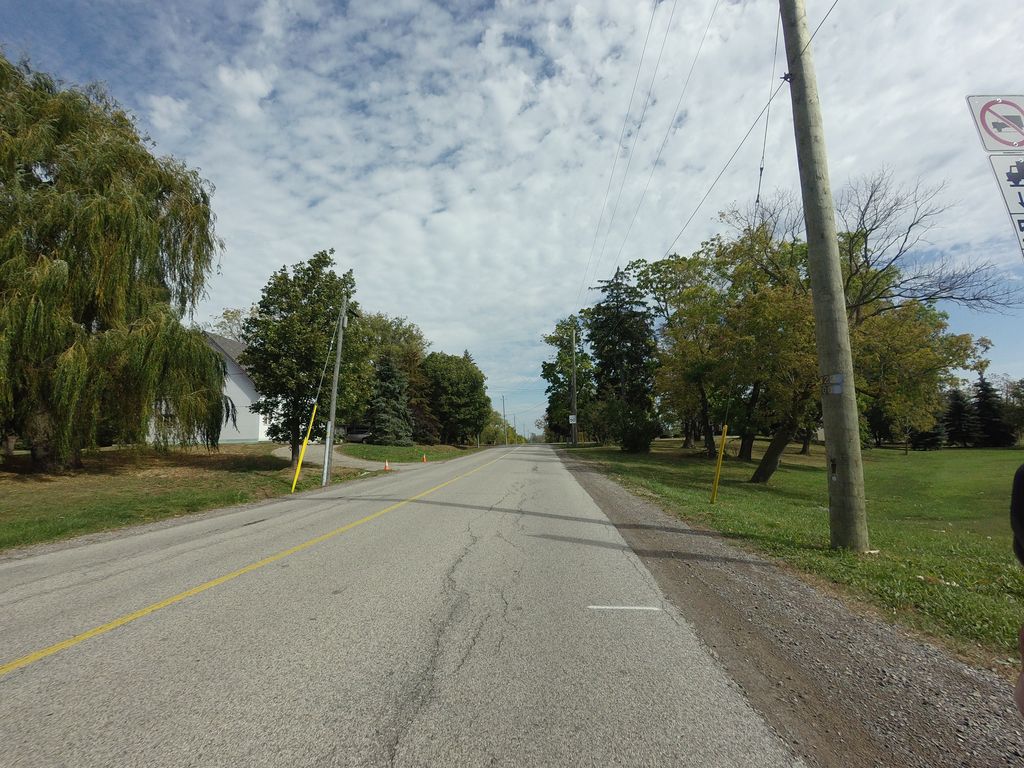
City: hamilton